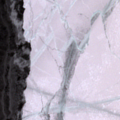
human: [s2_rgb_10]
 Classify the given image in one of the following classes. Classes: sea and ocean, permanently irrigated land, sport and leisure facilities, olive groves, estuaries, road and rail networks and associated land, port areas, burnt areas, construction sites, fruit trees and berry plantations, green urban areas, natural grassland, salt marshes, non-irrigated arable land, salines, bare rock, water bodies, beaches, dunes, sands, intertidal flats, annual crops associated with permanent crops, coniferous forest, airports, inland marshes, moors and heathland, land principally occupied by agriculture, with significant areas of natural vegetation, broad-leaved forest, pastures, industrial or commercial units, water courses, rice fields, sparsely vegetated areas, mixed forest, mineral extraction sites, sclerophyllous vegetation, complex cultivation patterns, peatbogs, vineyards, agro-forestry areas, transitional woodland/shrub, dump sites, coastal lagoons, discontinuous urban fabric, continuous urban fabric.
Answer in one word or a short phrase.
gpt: sea and ocean